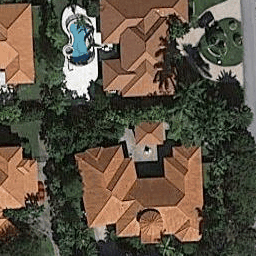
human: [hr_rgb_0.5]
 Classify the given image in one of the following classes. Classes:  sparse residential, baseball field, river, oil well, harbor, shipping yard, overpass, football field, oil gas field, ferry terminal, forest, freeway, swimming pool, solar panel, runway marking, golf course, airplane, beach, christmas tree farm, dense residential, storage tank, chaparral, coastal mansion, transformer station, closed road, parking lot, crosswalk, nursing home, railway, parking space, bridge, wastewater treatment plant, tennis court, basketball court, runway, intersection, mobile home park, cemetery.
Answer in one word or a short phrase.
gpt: coastal mansion